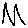
Label: zigzag